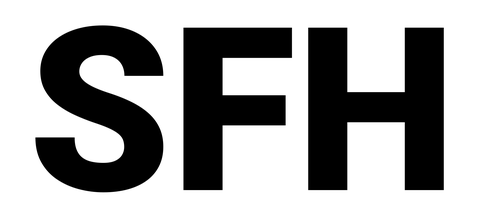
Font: Roboto_Black